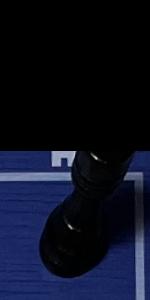
Label: Rook_Black